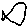
Label: fish